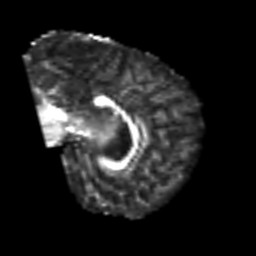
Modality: FA
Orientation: sagittal
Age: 50
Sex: male
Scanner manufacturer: siemens
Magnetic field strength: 3 T
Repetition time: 6.1 s
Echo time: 0.101 s